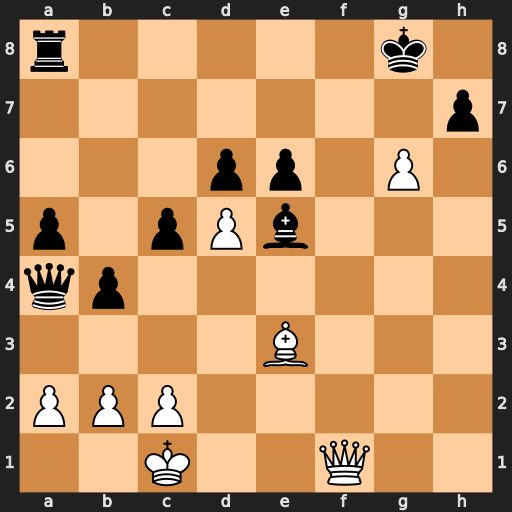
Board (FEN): r5k1/7p/3pp1P1/p1pPb3/qp6/4B3/PPP5/2K2Q2
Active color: w
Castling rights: -
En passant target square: -
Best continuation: Qf7+ Kh8 Qxh7#